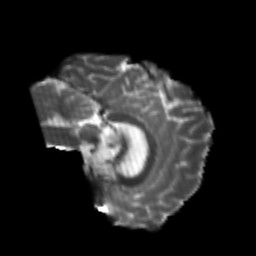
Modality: T2w
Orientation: sagittal
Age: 22
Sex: female
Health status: healthy
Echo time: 0.074 s